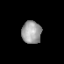
Tissue: prostate
Cell type: Epithelial cells
Senescence score: 0.3454
Nuclear area (px): 430
Mean DAPI intensity: 161.57